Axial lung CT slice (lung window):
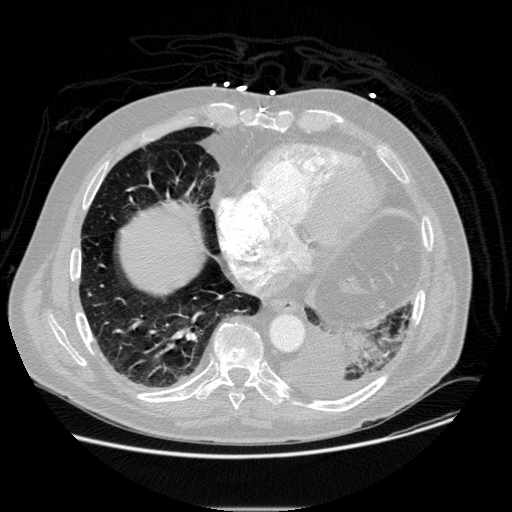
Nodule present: no